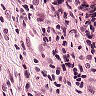
Metastatic tissue present: yes